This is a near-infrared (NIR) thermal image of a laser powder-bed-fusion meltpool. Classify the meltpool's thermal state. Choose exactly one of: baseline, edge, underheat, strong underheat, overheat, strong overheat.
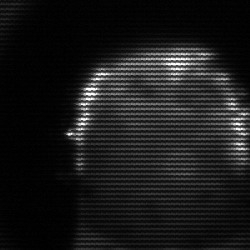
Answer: baseline